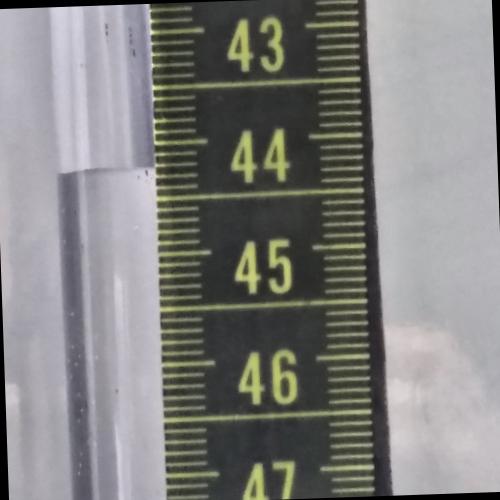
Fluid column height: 44.2 cm